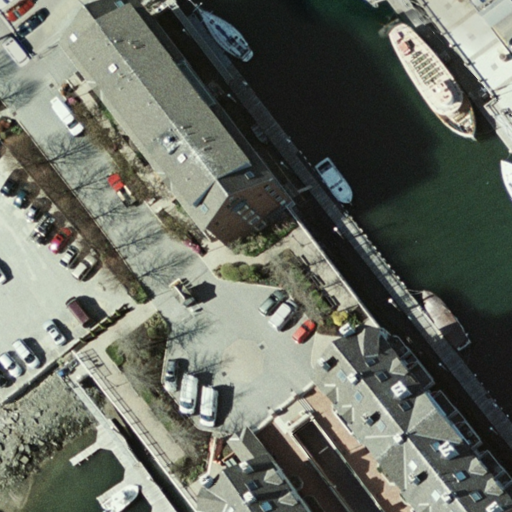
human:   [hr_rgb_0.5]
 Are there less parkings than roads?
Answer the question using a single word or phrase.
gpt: yes

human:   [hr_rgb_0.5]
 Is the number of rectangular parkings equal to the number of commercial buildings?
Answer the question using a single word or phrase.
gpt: no

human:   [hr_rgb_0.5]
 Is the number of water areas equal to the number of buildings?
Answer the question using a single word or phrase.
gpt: no

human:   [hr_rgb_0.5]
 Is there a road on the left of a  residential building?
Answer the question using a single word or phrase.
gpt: yes

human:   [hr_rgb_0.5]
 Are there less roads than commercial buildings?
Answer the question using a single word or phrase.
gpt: no

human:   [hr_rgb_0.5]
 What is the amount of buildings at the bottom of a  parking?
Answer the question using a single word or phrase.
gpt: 2

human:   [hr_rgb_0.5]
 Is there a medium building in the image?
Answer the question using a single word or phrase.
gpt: no

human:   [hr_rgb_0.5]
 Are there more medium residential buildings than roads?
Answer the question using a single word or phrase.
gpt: no

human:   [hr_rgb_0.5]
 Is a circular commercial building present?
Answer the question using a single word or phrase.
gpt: no

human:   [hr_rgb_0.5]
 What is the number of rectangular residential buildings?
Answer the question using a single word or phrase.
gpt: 2

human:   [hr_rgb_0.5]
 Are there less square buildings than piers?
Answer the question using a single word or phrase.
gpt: yes

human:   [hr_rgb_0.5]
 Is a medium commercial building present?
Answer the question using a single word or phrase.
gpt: no

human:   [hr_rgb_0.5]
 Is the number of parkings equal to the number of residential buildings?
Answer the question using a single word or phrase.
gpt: yes

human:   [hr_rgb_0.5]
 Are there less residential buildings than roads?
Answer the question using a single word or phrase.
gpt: yes

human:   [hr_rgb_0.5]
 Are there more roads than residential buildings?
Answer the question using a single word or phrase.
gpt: yes

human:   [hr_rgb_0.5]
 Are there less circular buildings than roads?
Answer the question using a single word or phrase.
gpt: yes

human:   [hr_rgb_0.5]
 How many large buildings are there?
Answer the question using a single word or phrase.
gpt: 1

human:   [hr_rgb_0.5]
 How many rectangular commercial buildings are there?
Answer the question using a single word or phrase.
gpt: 0

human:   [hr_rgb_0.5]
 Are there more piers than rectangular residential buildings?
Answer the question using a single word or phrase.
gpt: no

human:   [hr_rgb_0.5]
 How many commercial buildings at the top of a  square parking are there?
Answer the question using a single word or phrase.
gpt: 0

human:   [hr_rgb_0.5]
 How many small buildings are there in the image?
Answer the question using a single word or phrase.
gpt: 1

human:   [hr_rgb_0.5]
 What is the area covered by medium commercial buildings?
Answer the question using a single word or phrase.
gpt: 0m2

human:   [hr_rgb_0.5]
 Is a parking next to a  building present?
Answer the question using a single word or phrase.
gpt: yes

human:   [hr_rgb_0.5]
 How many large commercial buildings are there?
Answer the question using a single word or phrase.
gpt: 0

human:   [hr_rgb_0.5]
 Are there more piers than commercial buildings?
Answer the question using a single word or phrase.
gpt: yes

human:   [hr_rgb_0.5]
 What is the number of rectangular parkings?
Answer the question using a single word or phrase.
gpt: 1

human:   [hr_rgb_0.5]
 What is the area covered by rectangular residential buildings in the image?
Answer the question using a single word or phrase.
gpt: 1104m2

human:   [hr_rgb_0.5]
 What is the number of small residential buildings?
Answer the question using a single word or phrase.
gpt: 1

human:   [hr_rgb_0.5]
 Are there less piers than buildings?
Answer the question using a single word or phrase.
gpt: no

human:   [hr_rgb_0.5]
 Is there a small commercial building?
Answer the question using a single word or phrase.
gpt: no

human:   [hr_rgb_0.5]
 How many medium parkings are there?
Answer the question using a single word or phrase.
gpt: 0

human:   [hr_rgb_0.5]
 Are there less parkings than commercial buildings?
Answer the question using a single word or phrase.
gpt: no

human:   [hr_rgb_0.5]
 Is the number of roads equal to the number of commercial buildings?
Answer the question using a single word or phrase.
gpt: no

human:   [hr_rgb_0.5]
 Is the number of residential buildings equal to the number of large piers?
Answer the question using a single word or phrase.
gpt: yes

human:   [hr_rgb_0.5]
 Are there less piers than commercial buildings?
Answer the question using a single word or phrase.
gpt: no

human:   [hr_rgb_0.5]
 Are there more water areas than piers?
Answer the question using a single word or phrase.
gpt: no